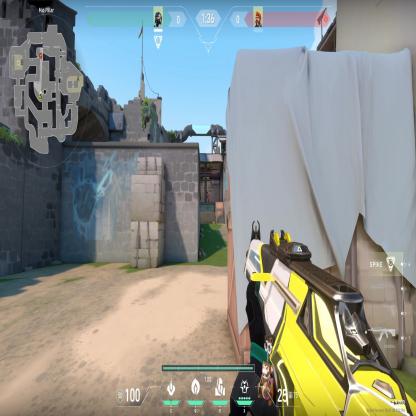
Label: enemy